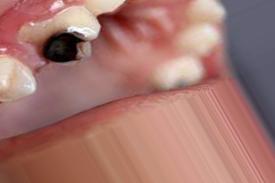
Condition: Caries